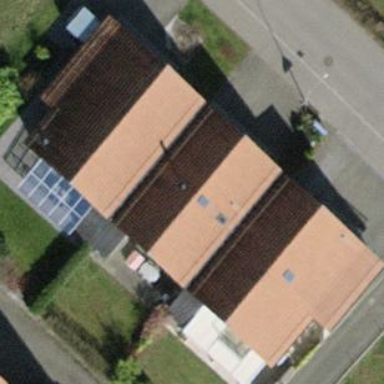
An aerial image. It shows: Semi-detached house.